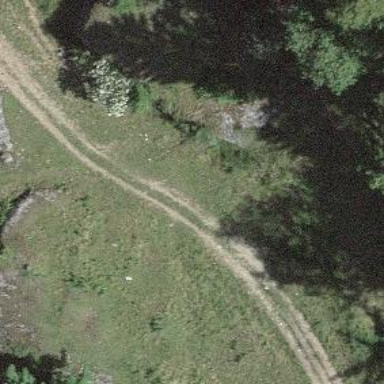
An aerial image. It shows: Unpaved track road with grade3 tracktype.